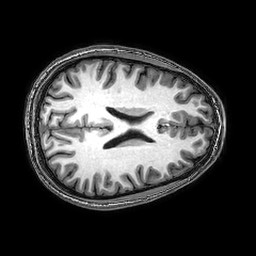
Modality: T1w
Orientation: axial
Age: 21
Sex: male
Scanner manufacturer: philips
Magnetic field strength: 3 T
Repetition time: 0.0083 s
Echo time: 0.00382 s